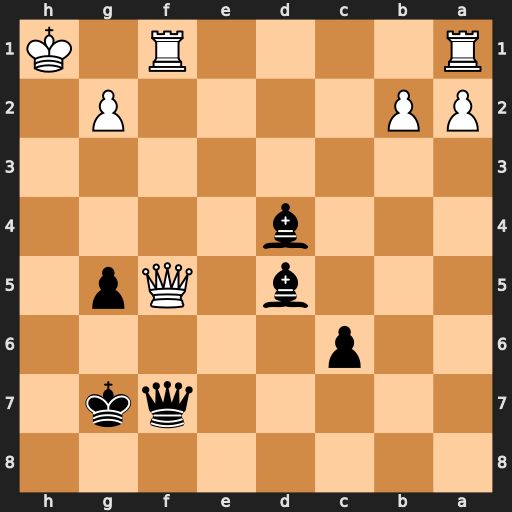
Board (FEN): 8/5qk1/2p5/3b1Qp1/3b4/8/PP4P1/R4R1K
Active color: b
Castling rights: -
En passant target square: -
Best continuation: Qh5+ Qh3 Qxh3#